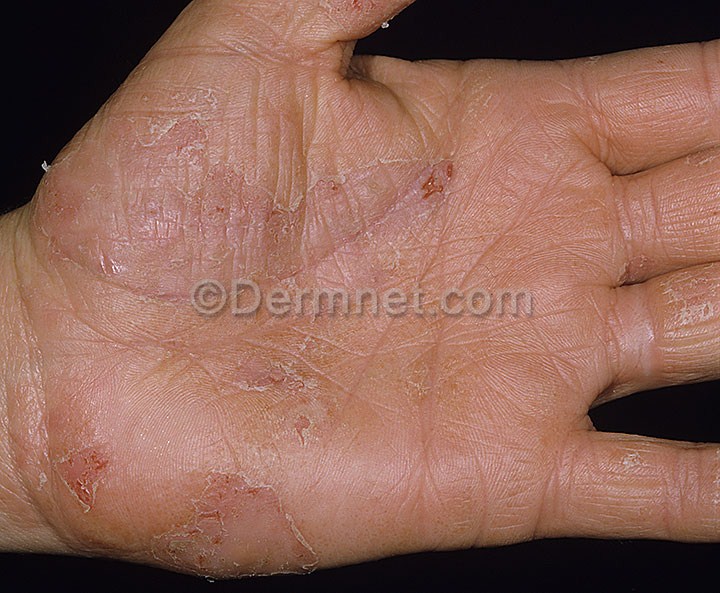
Disease: Eczema Photos